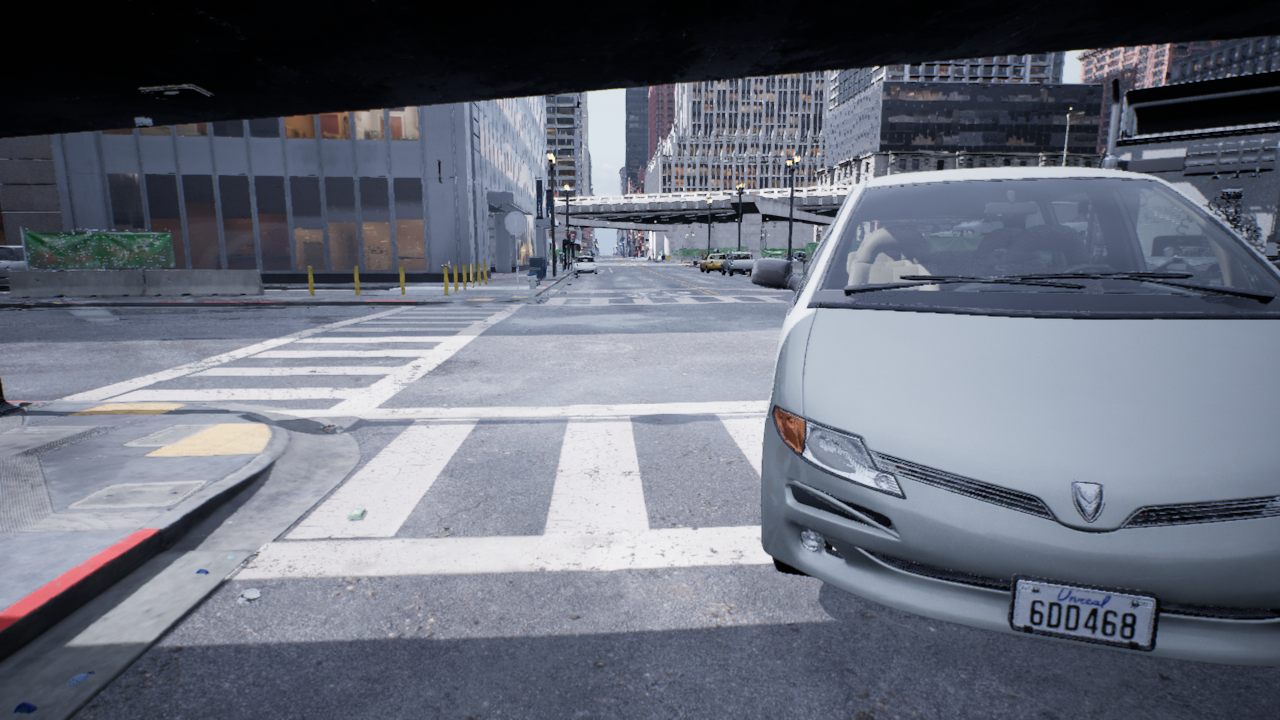
Venue: intersection
Lighting: overcast
Vehicle rig: minivan